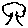
Label: tree